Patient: sex M, age 30
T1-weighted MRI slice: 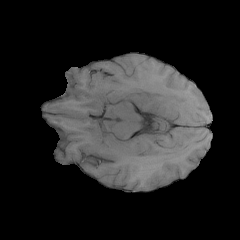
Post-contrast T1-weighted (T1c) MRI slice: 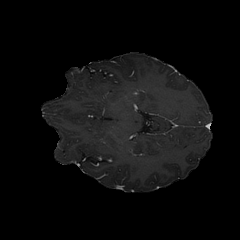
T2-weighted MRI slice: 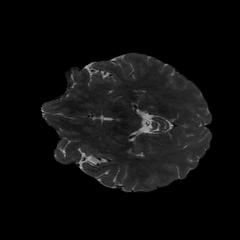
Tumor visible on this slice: no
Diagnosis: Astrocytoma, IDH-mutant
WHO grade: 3